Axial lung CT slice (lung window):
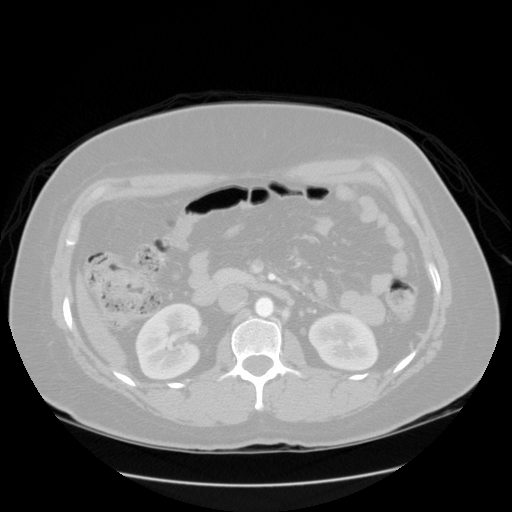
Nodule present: no